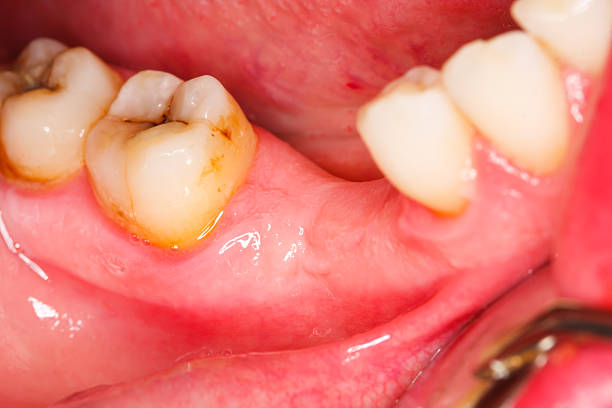
Condition: Gingivitis